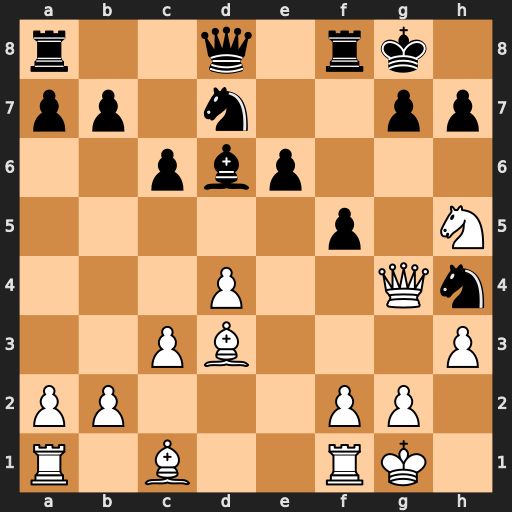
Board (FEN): r2q1rk1/pp1n2pp/2pbp3/5p1N/3P2Qn/2PB3P/PP3PP1/R1B2RK1
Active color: w
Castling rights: -
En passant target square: -
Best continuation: Qxg7#